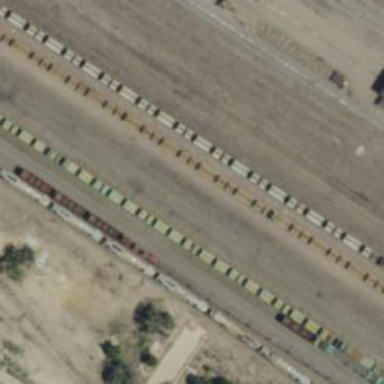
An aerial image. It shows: Railway siding with rails.